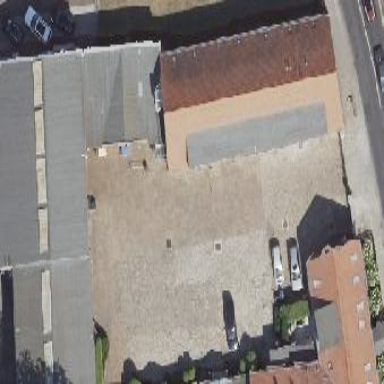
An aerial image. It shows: Commercial building with gabled roof.